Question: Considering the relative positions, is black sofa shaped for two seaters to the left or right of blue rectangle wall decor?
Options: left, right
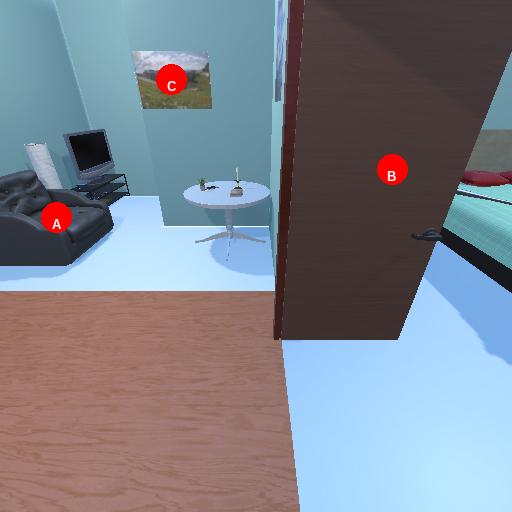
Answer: left